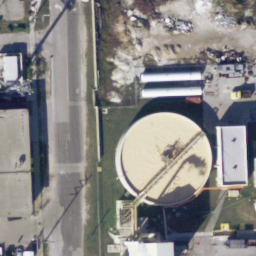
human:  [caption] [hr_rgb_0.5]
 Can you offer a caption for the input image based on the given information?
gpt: A storage tank is in the lawn .

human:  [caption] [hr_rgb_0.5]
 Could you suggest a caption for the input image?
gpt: There is a white storage tank in the lawn .

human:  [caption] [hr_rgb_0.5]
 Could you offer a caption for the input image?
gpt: There is one storage tank in the lawn and some buildings beside .

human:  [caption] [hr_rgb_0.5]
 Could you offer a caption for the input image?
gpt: A storage tank is in the lawn and some buildings beside .

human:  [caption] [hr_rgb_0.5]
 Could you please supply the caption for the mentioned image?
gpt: A storage tank is in the lawn and some buildings beside .